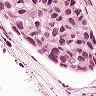
Metastatic tissue present: yes